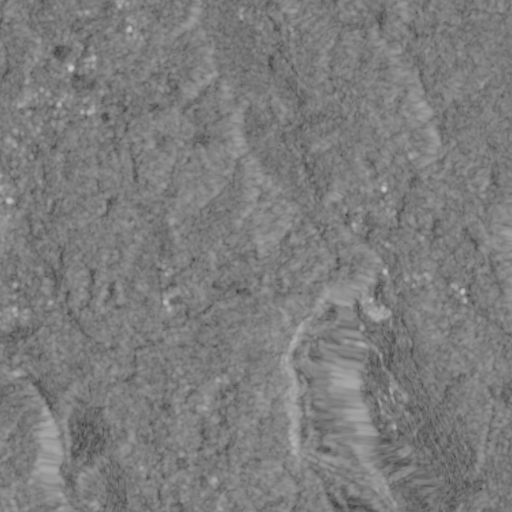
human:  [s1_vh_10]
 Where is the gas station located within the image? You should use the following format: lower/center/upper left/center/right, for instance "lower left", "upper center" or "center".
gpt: The gas station is located in the upper left of the image.
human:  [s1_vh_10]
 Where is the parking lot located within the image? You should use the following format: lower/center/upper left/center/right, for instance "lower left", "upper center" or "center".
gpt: The parking lot is located in the upper left of the image.
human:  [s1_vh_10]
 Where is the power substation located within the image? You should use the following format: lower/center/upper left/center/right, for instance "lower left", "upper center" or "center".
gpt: The power substation is located in the center right of the image.
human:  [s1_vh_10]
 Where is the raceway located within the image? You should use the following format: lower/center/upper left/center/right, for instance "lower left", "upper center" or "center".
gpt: The raceway is located in the upper left of the image.
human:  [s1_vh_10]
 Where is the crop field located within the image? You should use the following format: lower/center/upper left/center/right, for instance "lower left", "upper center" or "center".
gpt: There is no crop field in the image.

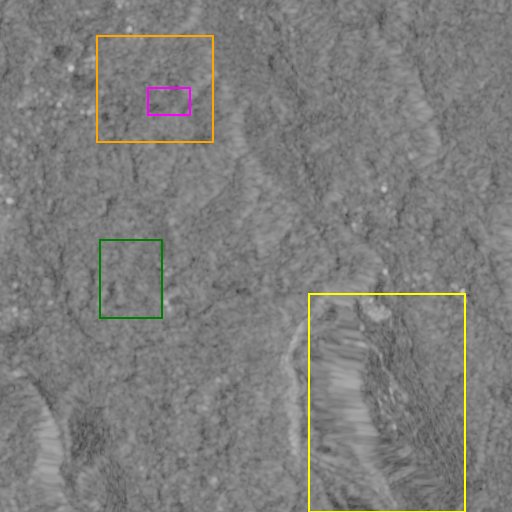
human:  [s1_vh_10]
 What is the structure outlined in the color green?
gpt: The structure outlined in green is a crop field.
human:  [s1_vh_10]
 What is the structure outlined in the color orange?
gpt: The structure outlined in orange is a park.
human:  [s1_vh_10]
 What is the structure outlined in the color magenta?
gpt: The structure outlined in magenta is a parking lot.
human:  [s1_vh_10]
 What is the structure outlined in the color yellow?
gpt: The structure outlined in yellow is a quarry.
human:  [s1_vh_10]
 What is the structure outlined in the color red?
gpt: There is no red outline.